Question: Now , i have the circle and image on the canvas
Ping-pong board and Ping-pong ball (draw by drawCircle)
The position of ball will depend on the accelerator
is possible to detect whether the ball the outside the board or not?
Or, i need to draw the board Programmatically without using the image

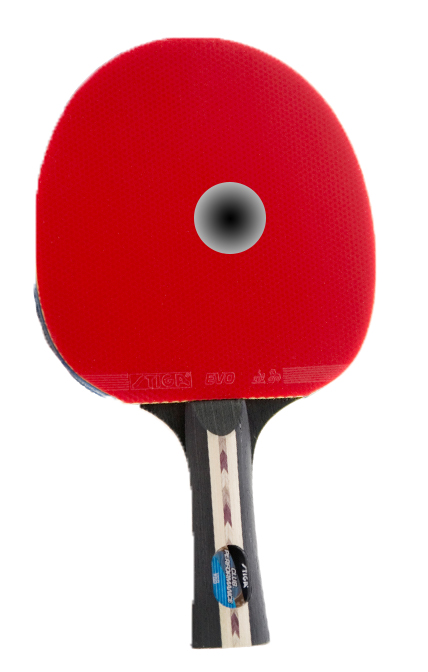
Answer: What you are looking for is called 'Collision Detection'. A technique used in game programming where the boundaries (area that defines where the object can be hit) are and then if an object enters those positions.
You can do this simply by saying that the boundaries are anything in the height / width of the image on the canvas. But I suspect that in your game you will want a subsection of that.
You will need to define a related object to your image that holds the 'Collision Boundary'. On a 2D game that will be the starting X,Y and then the height and width. While on a 3D game you will also need to store the Z position.
This is probably quite confusing to start with but I found you this little guide that explains it in more detail than I have space for here:
<URL>
Let me know if you have any questions and the game sounds exciting!